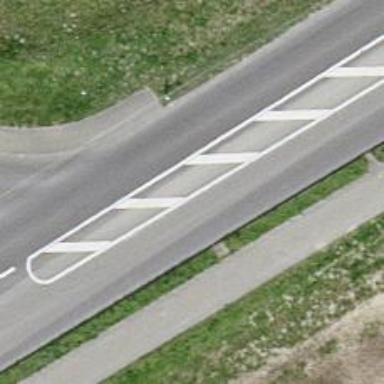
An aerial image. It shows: Asphalt footway with unmarked crossing.